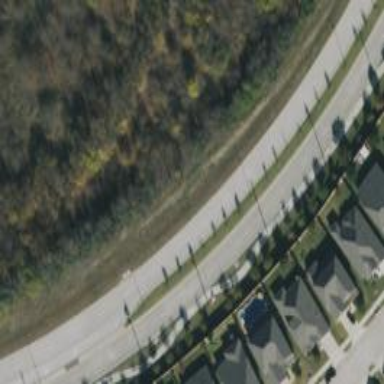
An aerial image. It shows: Tertiary road.